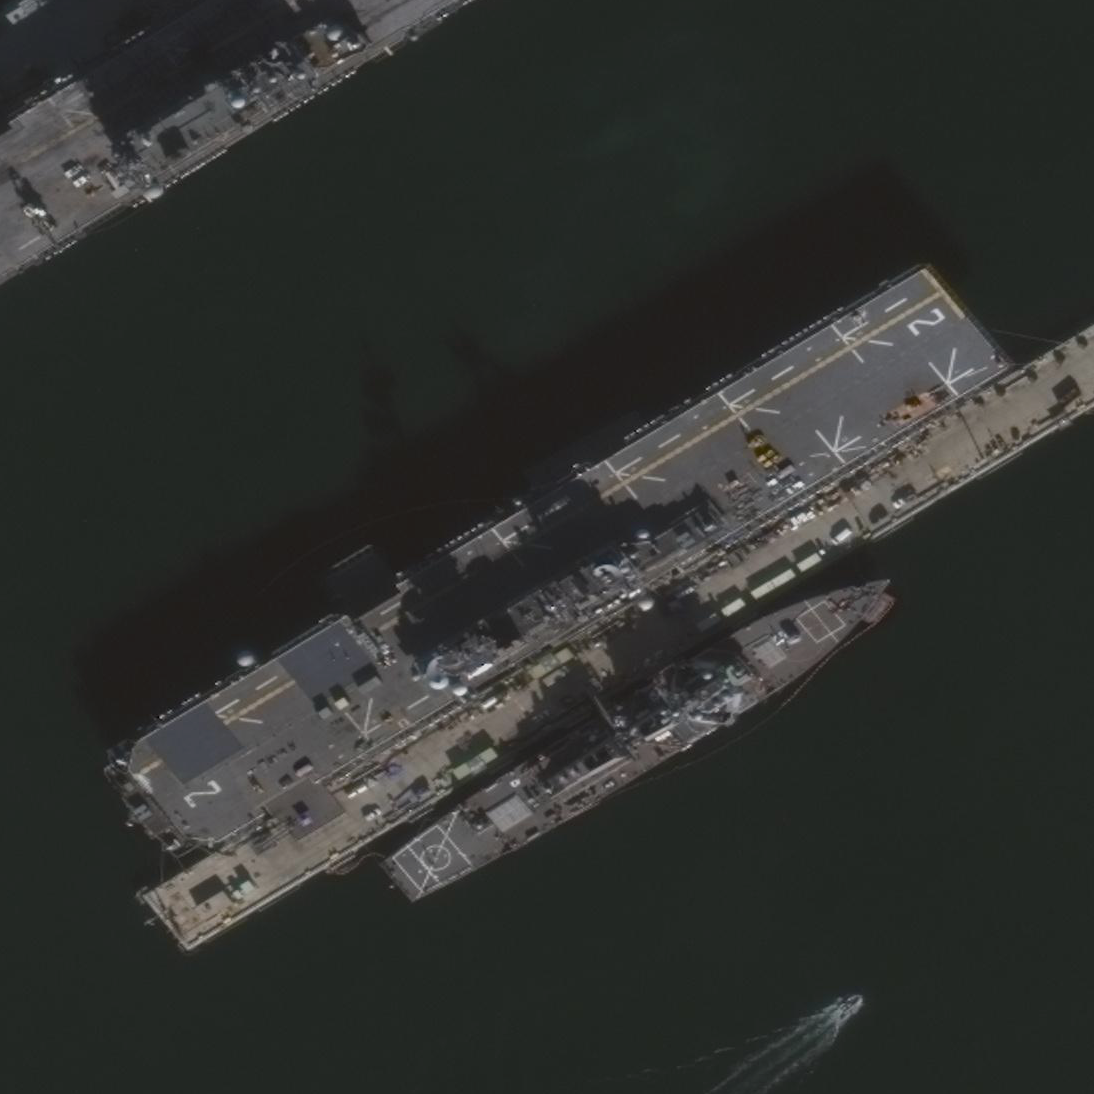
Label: assault